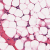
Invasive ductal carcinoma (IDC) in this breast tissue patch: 0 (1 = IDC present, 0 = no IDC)